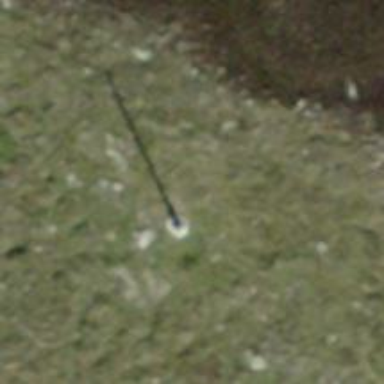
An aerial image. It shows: Power pole.